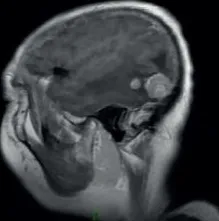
Magnetic resonance imaging (MRI) with contrast enhancement of brain metastasis. (A, B) July 2011, before radiotherapy on brain.
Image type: radiology (mri)